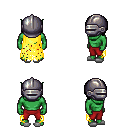
a pixel art fantasy rpg character, male body template, orc, green skin, yellow tattered cape, red pants, black pageboy hairstyle, metal helm, white slippers, four views (front, back, left, right), 2x2 character sprite sheet, small pixel art, hard edges, no anti-aliasing